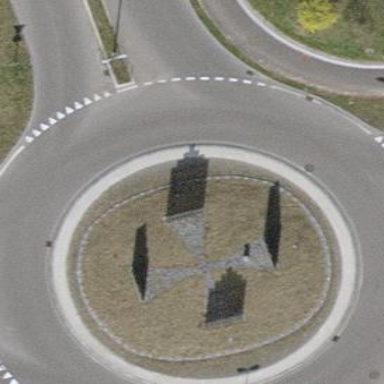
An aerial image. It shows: Asphalt road that is secondary route leading to roundabout.